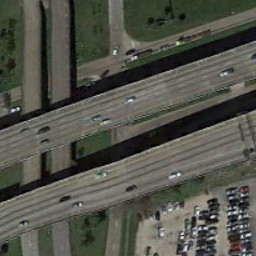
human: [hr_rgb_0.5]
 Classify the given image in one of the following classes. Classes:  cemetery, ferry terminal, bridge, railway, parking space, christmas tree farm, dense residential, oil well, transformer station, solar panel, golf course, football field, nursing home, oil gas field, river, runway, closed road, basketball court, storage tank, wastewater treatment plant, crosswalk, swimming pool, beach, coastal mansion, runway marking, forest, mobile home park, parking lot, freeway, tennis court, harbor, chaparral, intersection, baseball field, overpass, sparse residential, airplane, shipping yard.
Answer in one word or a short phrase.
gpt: overpass